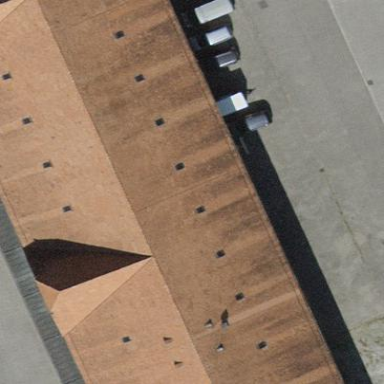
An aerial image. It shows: Building with tiled roof.